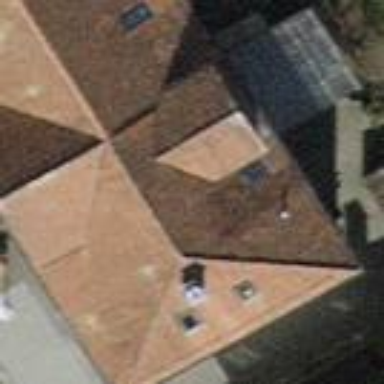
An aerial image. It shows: Building with tile roof.